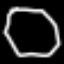
Label: octagon